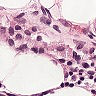
Metastatic tissue present: no